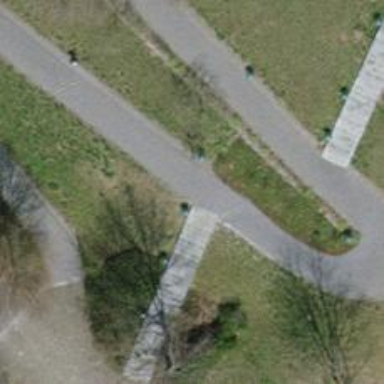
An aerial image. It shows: Set of steps on the road.